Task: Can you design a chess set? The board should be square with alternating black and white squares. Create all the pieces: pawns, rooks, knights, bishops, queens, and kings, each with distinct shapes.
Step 759:
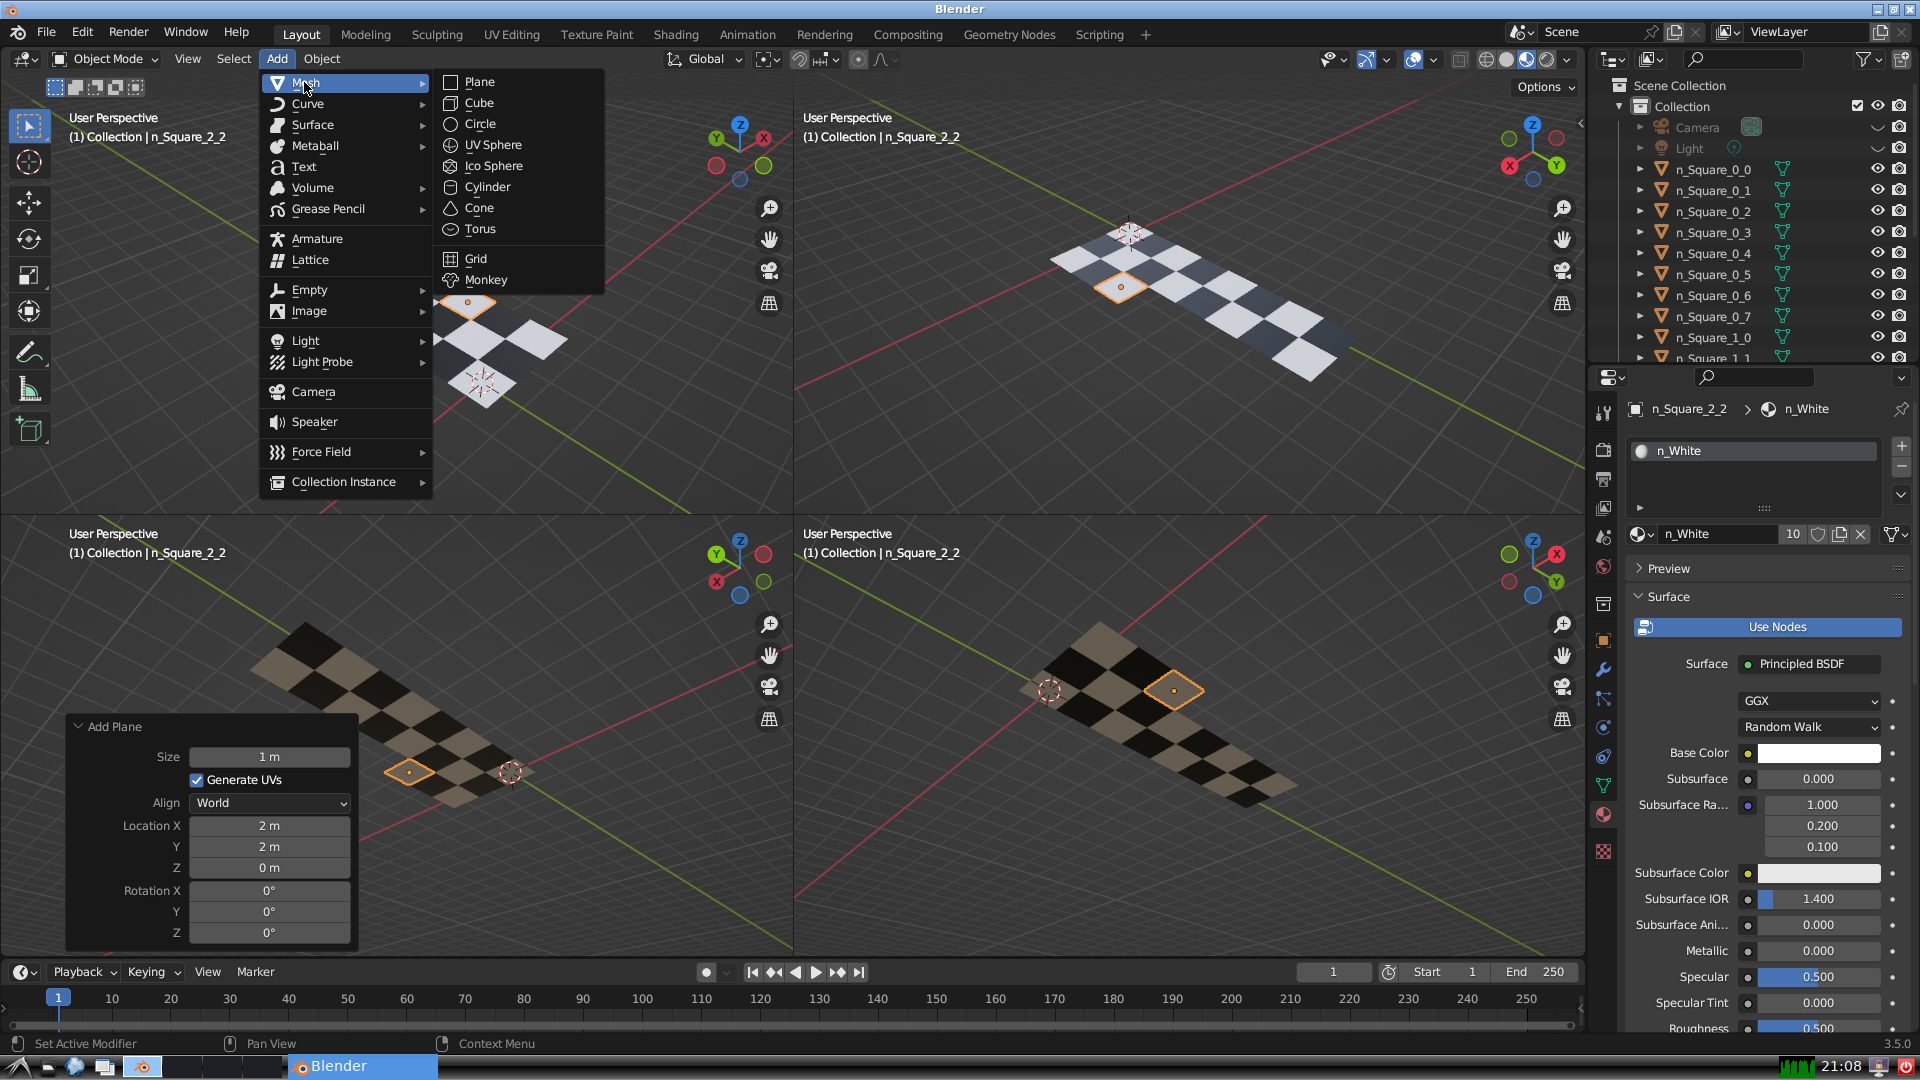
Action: {"mouse_move": [499, 79]}